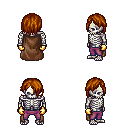
a pixel art fantasy rpg character, male body template, skeleton, brown cape, magenta pants, brunette bangs hairstyle, gold gloves, four views (front, back, left, right), 2x2 character sprite sheet, small pixel art, hard edges, no anti-aliasing